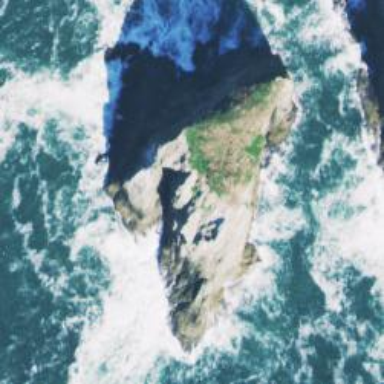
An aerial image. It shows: Islet located along the natural coastline.